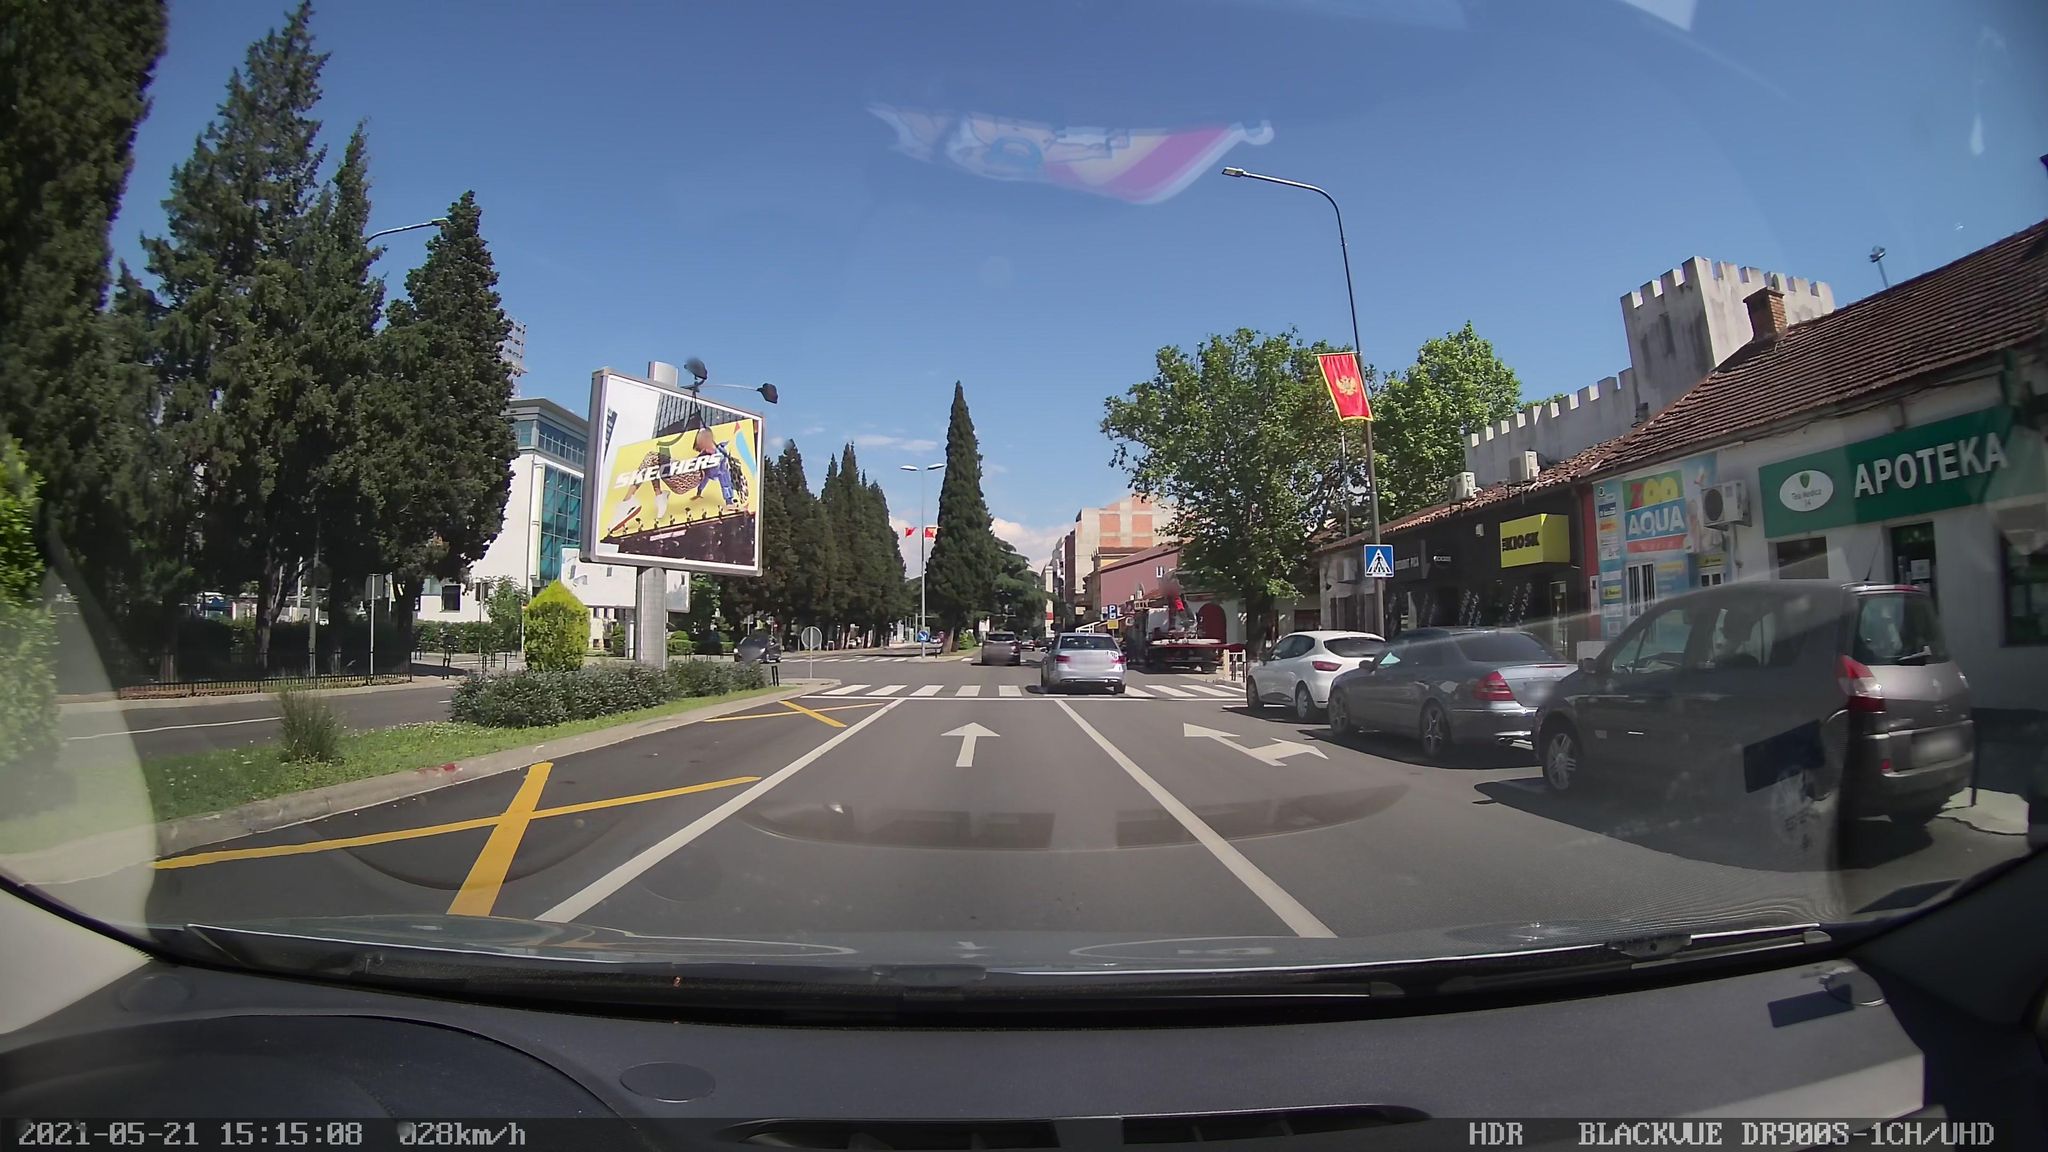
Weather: clear
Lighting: day
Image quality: good
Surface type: driving surface
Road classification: secondary
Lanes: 2
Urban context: urban centre
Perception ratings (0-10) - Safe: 4.9, Lively: 7.14, Beautiful: 7.28, Boring: 1.55, Depressing: 2.71, Wealthy: 2.86